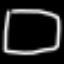
Label: square